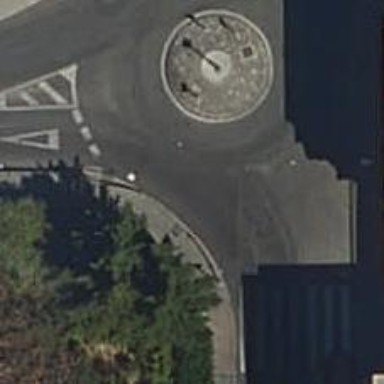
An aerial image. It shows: Roundabout on residential road.